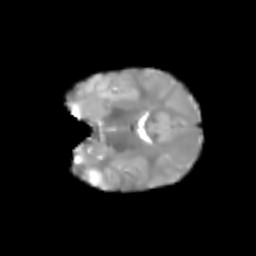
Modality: T2w
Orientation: coronal
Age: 5
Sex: female
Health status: healthy